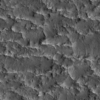
Label: not_dusty